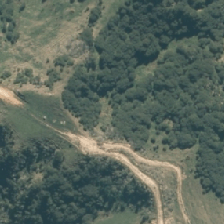
Land cover: manuka_kanuka